Field crop: tomato
Growth stage: 1
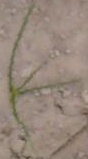
Species: cyperus